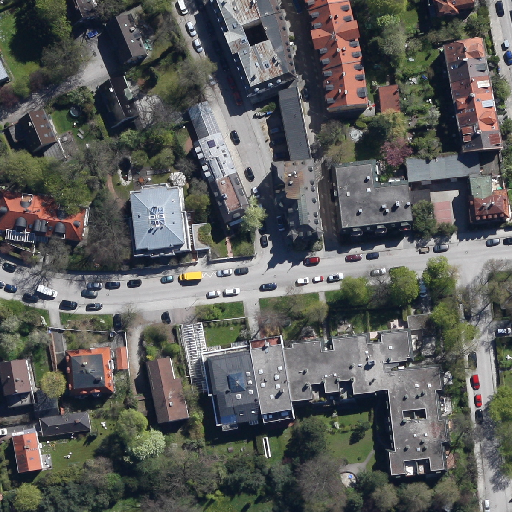
Referring expression: vehicle